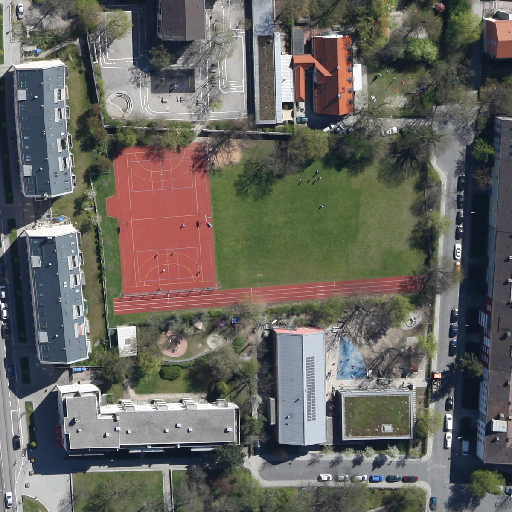
Referring expression: car